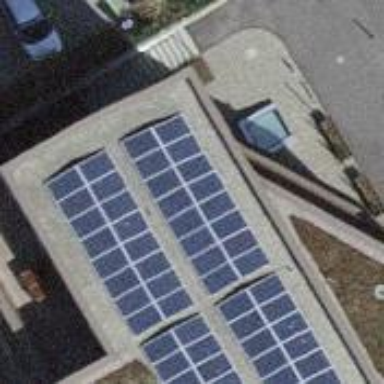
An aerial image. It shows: Solar power generator.